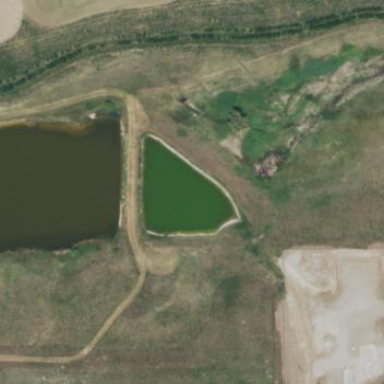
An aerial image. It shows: Reservoir area.